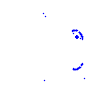
Particle: proton